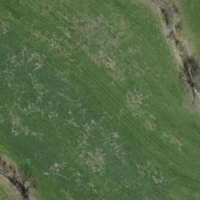
EUNIS habitat code: 52
Species observed at this site:
Petasites albus